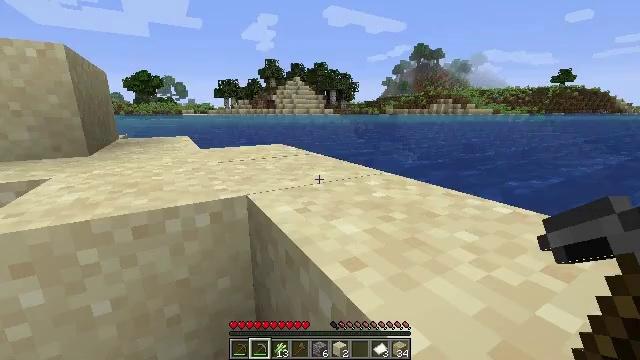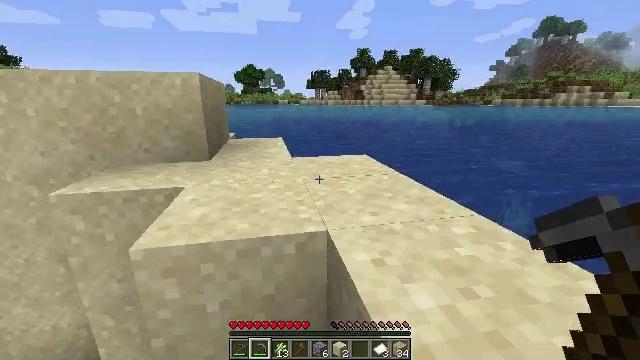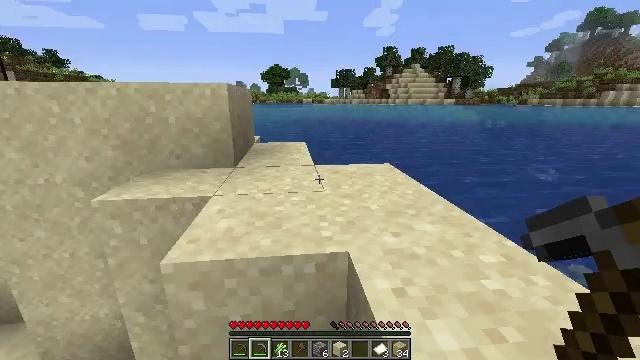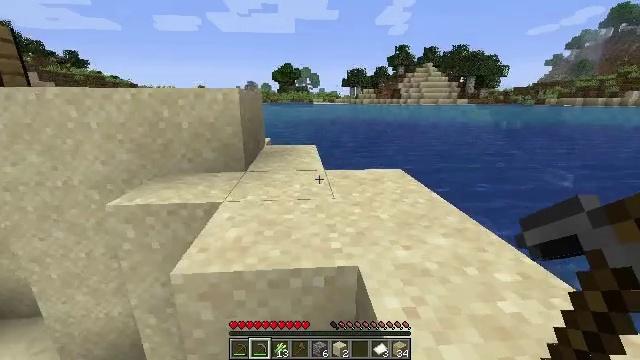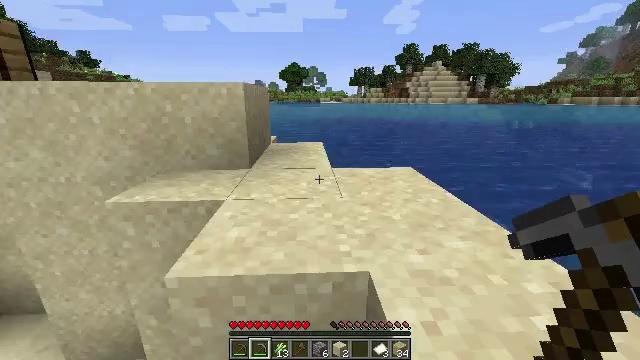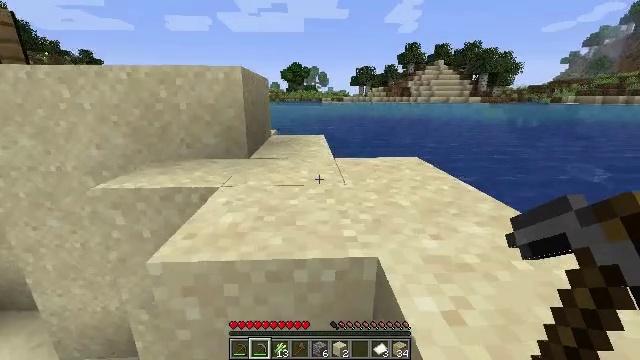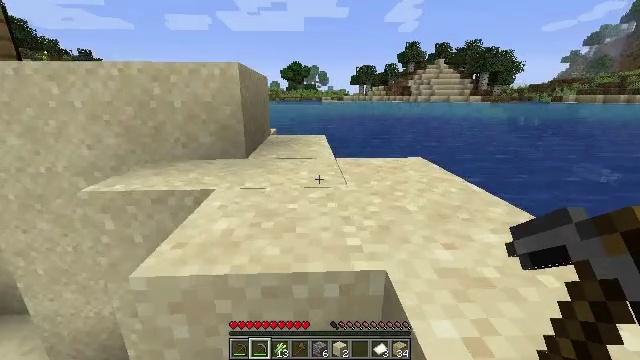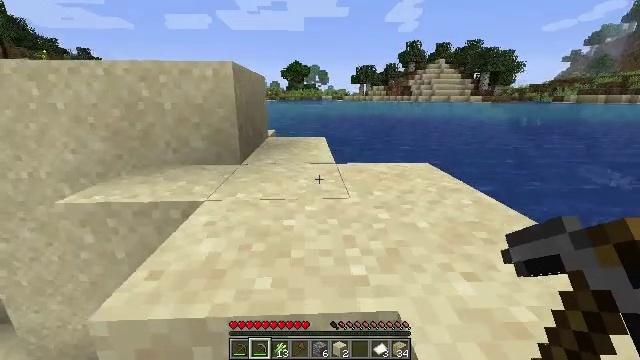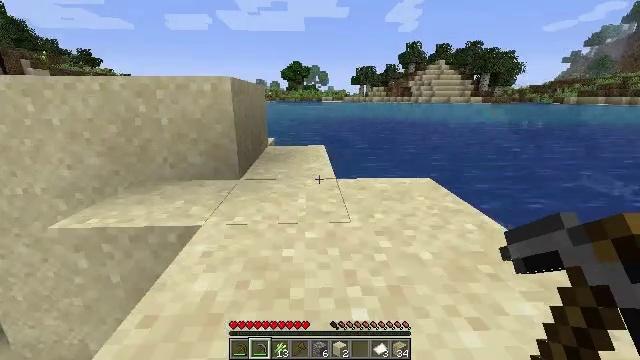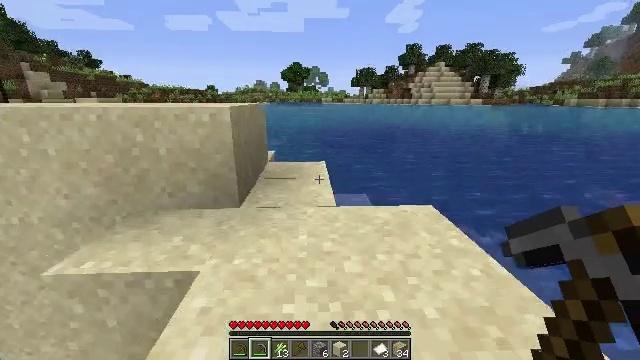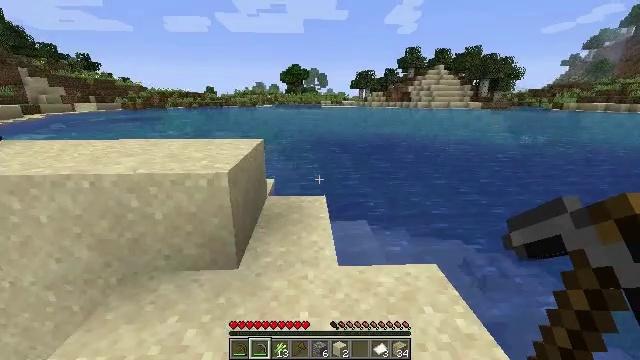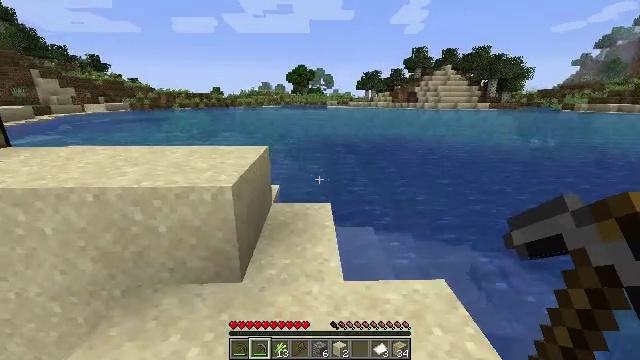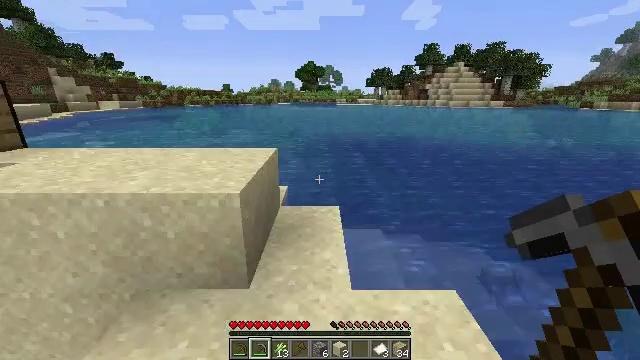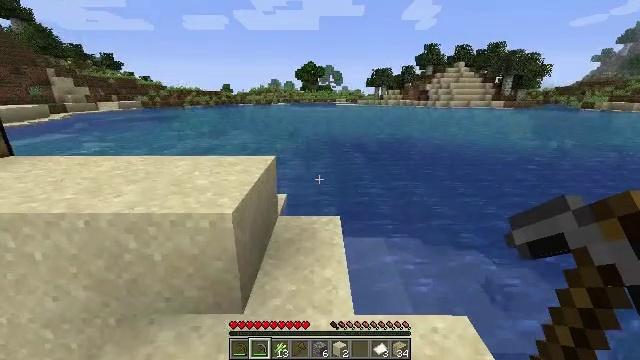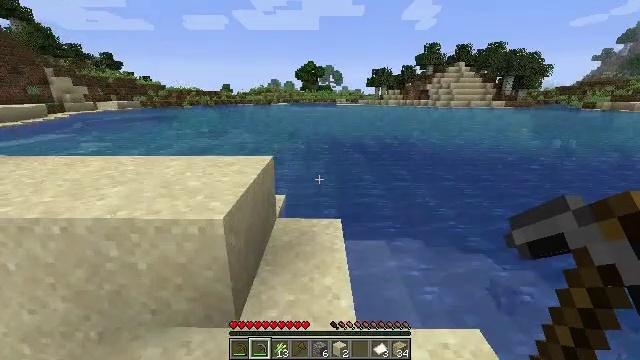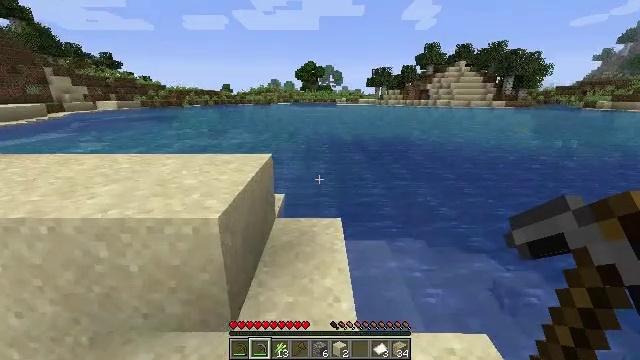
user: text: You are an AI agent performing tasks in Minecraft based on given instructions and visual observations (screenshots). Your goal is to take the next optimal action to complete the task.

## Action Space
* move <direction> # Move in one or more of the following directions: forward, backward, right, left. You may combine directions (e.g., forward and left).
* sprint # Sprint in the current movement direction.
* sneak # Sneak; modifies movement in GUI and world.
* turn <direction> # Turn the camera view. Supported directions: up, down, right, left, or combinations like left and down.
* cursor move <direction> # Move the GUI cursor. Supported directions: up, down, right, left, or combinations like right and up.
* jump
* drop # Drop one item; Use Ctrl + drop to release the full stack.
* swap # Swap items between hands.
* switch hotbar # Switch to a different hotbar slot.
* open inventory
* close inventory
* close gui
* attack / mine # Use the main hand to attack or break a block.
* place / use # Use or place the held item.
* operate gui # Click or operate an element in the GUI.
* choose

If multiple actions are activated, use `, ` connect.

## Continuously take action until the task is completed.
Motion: motion action
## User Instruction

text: Open the crafting table and craft a birch boat with birch planks.
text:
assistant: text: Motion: move forward, turn left and down, jump
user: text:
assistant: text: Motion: move forward, turn left, jump
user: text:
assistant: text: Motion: move forward, turn left, jump
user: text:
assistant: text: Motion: move forward, turn left, jump
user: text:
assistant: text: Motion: move forward, jump
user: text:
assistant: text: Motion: move forward, jump
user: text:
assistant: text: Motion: move forward, jump
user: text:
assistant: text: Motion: move forward, jump
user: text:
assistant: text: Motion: move forward, jump
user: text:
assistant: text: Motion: move forward, jump
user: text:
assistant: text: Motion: move forward, turn left, jump
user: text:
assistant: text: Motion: move forward, turn left
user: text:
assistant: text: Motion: move forward
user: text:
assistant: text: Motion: move forward
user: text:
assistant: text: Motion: move forward
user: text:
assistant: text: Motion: move forward
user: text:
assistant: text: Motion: move forward
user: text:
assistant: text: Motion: move forward
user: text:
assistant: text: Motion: move forward
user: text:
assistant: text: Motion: move forward
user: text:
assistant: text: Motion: move forward, turn left and down
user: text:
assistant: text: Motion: move forward, turn left and down
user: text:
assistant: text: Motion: move forward, turn left and down
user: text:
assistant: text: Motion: move forward, turn left
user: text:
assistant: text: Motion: move forward, turn left
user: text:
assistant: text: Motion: move forward, turn left
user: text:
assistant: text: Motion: move forward
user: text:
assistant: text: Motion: move forward
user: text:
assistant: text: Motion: move forward, jump
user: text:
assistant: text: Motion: move forward, jump